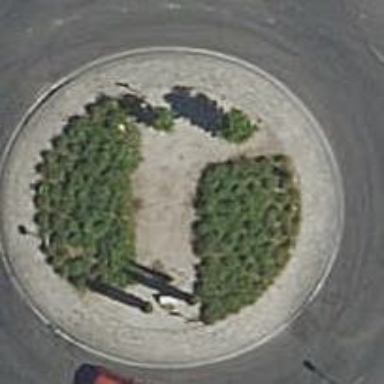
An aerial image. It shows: Mini roundabout on the road.